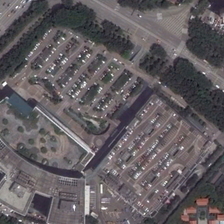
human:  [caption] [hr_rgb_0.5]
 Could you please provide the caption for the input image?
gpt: a large building with a large parking lot is surrounded by many green trees .

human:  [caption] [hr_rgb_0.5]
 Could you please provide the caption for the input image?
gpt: a large building with a large parking lot is surrounded by many green trees .

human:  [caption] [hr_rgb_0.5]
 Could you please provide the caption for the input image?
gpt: the parking is surrounded by the tree wall .

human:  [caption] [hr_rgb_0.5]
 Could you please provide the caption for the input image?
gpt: the parking is surrounded by the tree wall .

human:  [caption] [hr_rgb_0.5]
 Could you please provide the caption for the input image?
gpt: a large building with a large parking lot is surrounded by many green trees .